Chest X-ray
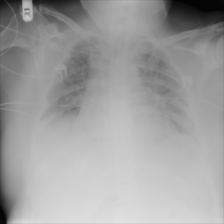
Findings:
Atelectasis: negative
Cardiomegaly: negative
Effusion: positive
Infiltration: negative
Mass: negative
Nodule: negative
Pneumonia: negative
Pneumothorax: negative
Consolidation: negative
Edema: negative
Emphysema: negative
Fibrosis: negative
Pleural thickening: negative
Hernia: negative